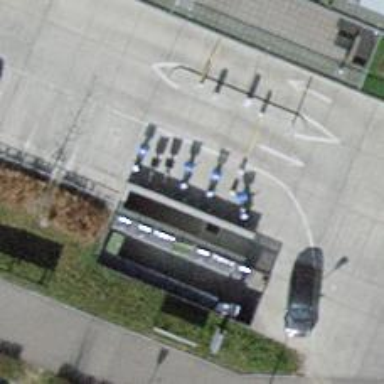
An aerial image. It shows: Bicycle parking area.